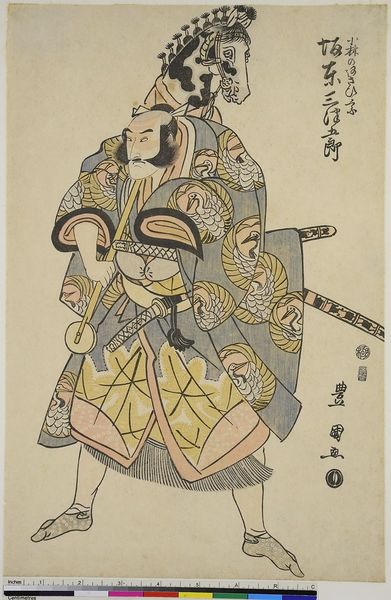
Titel: Der Schauspieler Bando Mitsugoro als Kobayashi Asahina
Künstler: Utagawa Toyokuni I
Standort: Hamburg
Institution: Museum für Kunst und Gewerbe Hamburg
Schlagwörter: blau, frisur, beige, muster, rock, bart, gewand, holzschnitt, japan, schriftzeichen, barfuß, druckgraphik, druckgrafik, schwert, waffe, kranich, buchseite, krieger, pferdekopf, zeit, schauspieler, farbholzschnitt, spielzeug, schauspielerin, kinderspielzeug, fernost, samurai, zebra, kabuki, edo, reproduktionen, steckenpferd, druckerzeugnisse, spielwaren, tierornamente